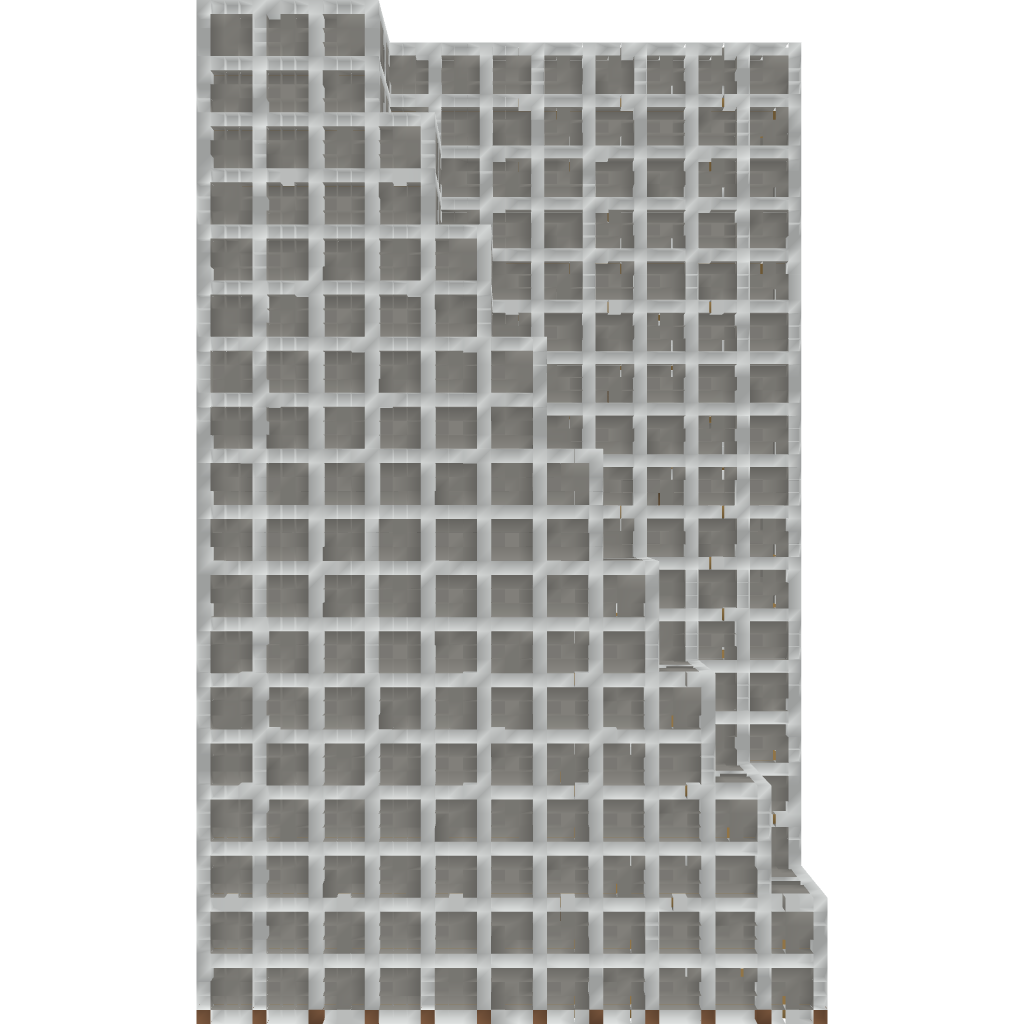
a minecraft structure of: Modern Skyscraper #2